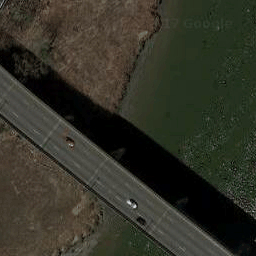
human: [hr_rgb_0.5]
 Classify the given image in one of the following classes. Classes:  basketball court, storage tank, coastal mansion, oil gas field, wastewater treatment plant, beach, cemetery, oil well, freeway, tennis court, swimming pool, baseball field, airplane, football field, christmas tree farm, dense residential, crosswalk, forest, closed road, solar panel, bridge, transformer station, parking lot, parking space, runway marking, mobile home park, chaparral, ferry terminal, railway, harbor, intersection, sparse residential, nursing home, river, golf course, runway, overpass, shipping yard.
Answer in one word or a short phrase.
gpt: bridge